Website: walmart
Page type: billing-address
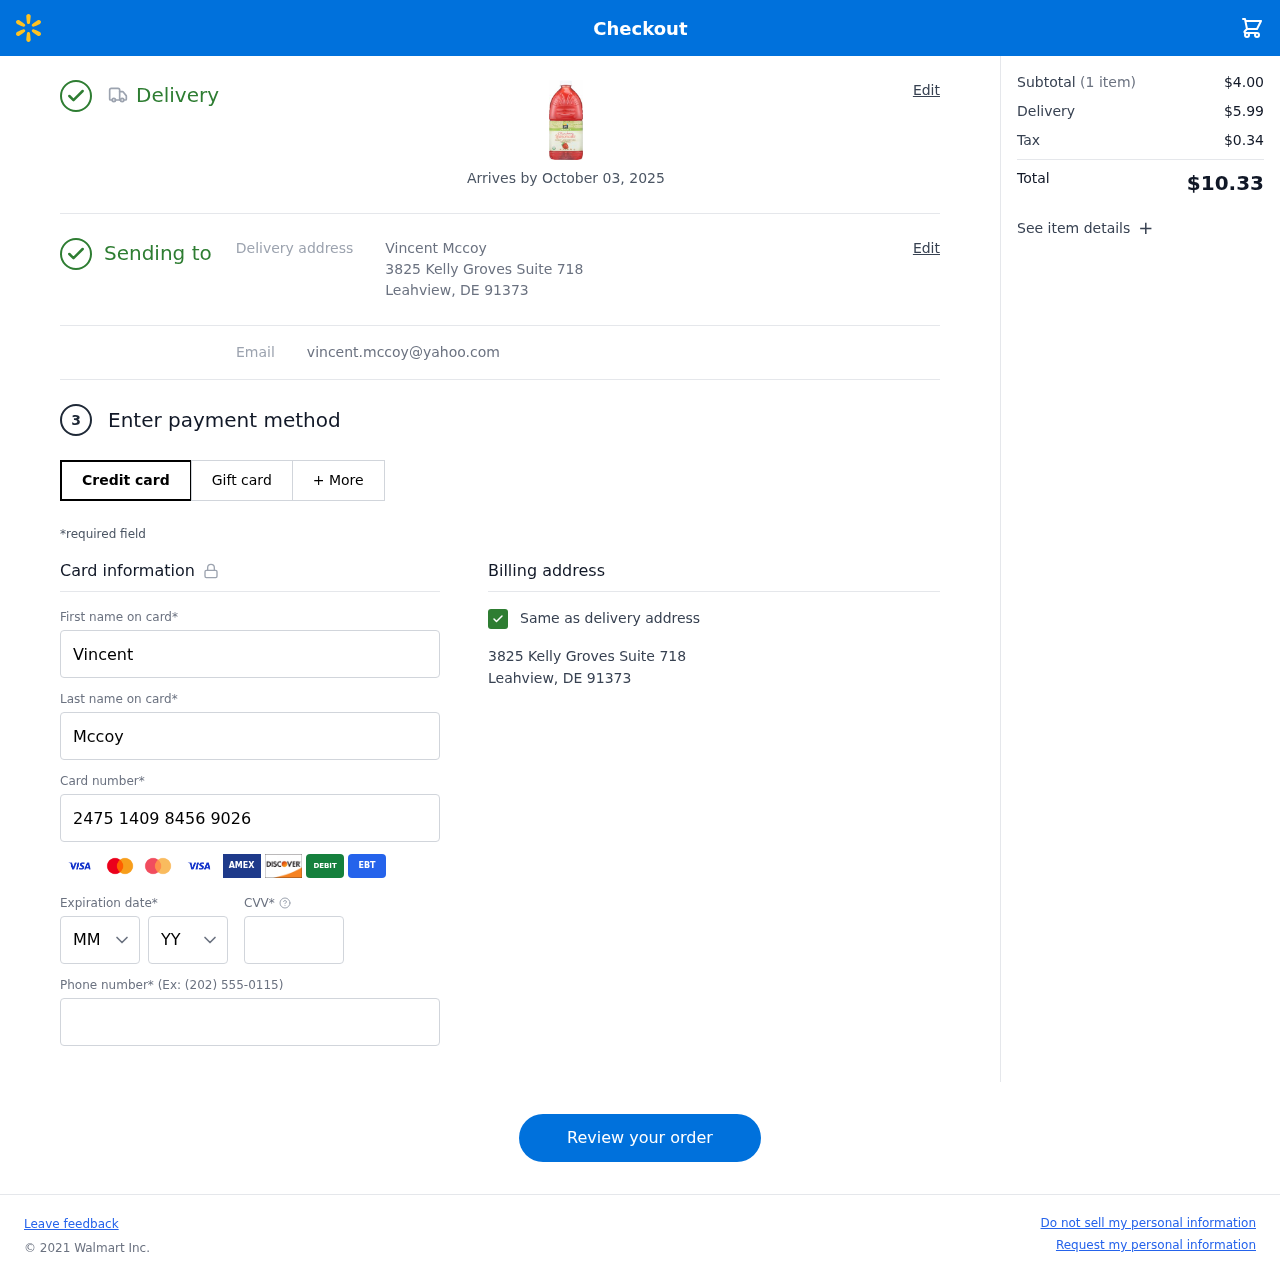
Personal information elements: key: PII_CARD_CVV
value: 960
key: PII_CARD_EXPIRY_MONTH
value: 08
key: PII_CARD_EXPIRY_YEAR
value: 28
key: PII_CARD_NUMBER
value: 2475 1409 8456 9026
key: PII_EMAIL
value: vincent.mccoy@yahoo.com
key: PII_FIRSTNAME
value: Vincent
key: PII_FULLNAME
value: Vincent Mccoy
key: PII_LASTNAME
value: Mccoy
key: PII_PHONE
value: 5707899731
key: PII_STREET
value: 3825 Kelly Groves Suite 718
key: PII_CITY_STATE_ZIP
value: Leahview, DE 91373
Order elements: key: ORDER_DELIVERY_DATE
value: Arrives by October 03, 2025
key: ORDER_NUM_ITEMS
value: (1 item)
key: ORDER_SUBTOTAL
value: $4.00
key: ORDER_SHIPPING_COST
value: $5.99
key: ORDER_TAX
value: $0.34
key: ORDER_TOTAL
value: $10.33